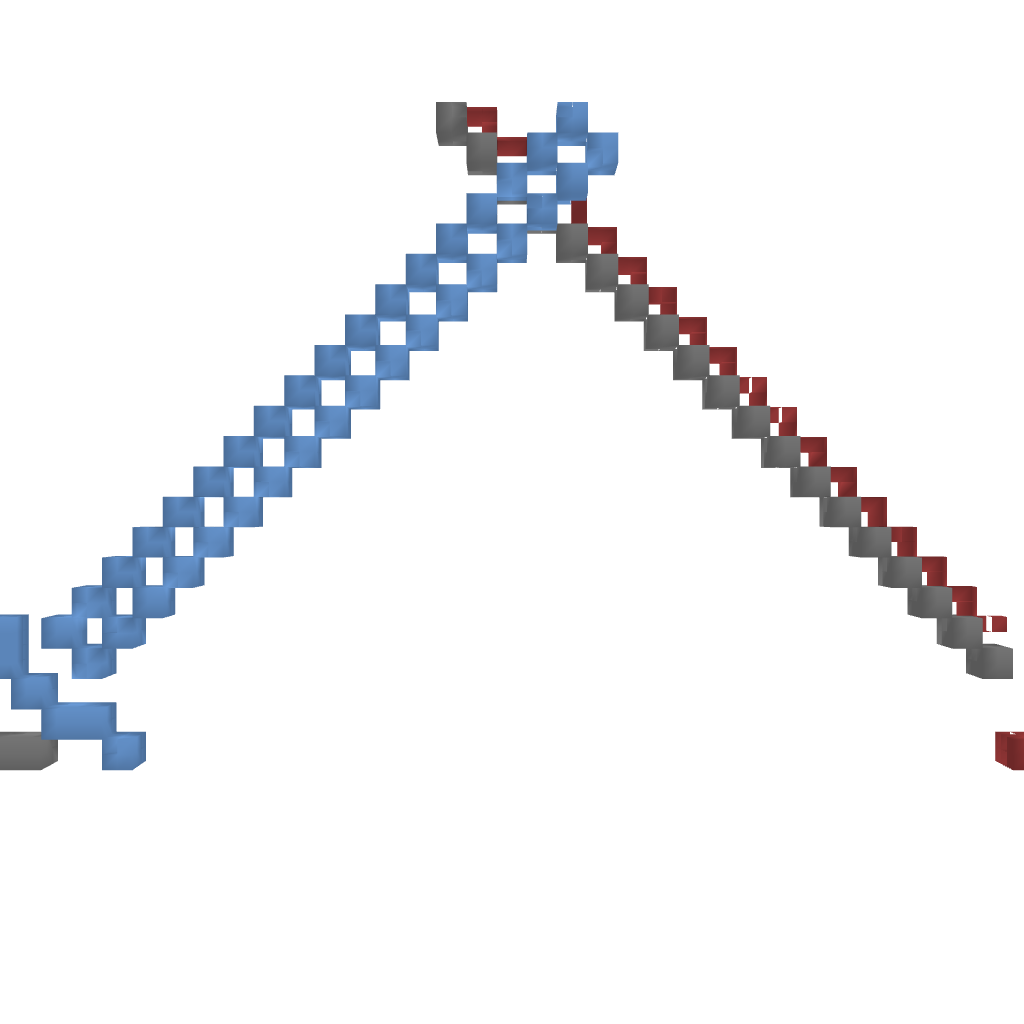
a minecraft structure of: Up'ards bad low quality